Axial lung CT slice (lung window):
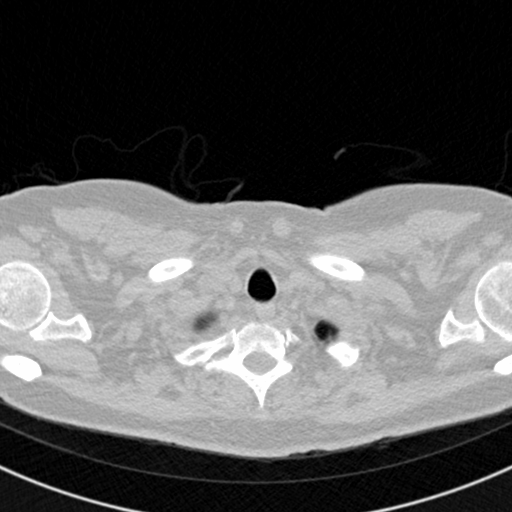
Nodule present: no